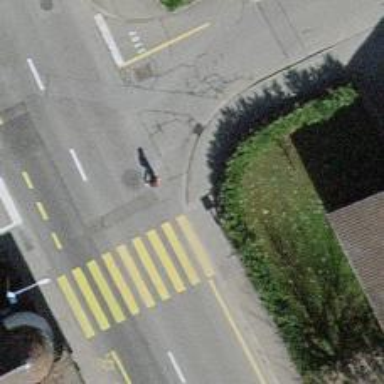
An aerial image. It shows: Sidewalk.